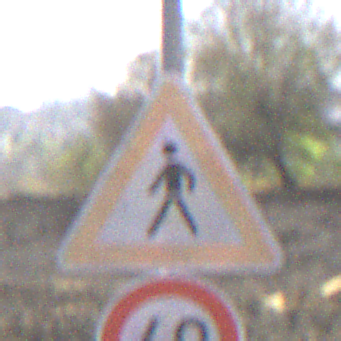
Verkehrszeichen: FussgaengerRechts
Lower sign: Geschwindigkeit40
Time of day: Midday
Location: Outdoor (Nature)
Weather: Clear
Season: NotSpecified
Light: Natural